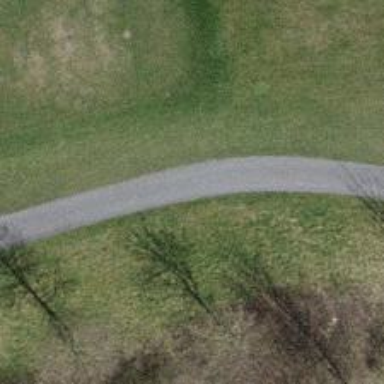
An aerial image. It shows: Designated golf cart path that is service road.